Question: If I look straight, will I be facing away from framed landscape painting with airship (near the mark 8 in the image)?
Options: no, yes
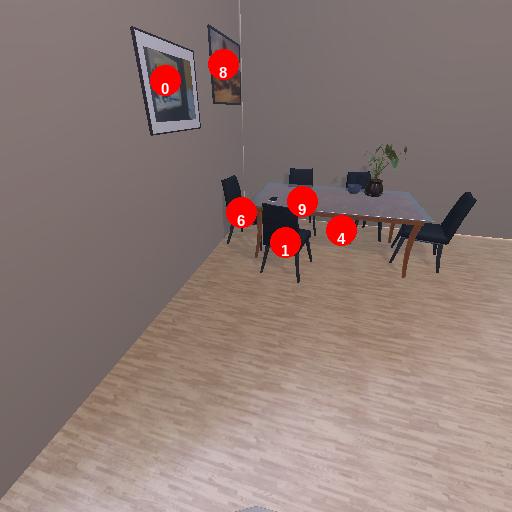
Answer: no